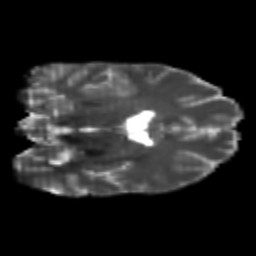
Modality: T2w
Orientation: coronal
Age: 26
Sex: male
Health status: healthy
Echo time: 0.074 s